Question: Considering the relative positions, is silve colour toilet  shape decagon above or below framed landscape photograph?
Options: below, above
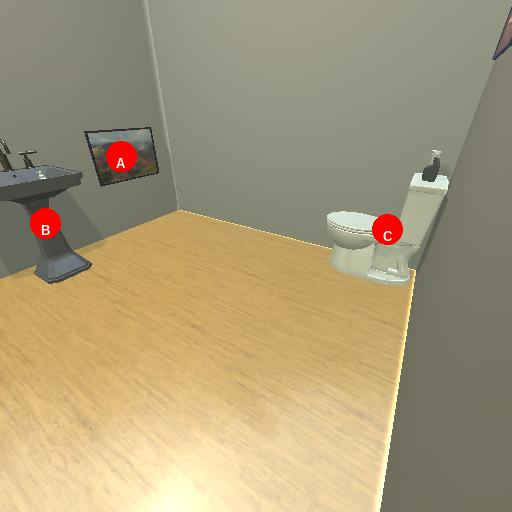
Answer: below